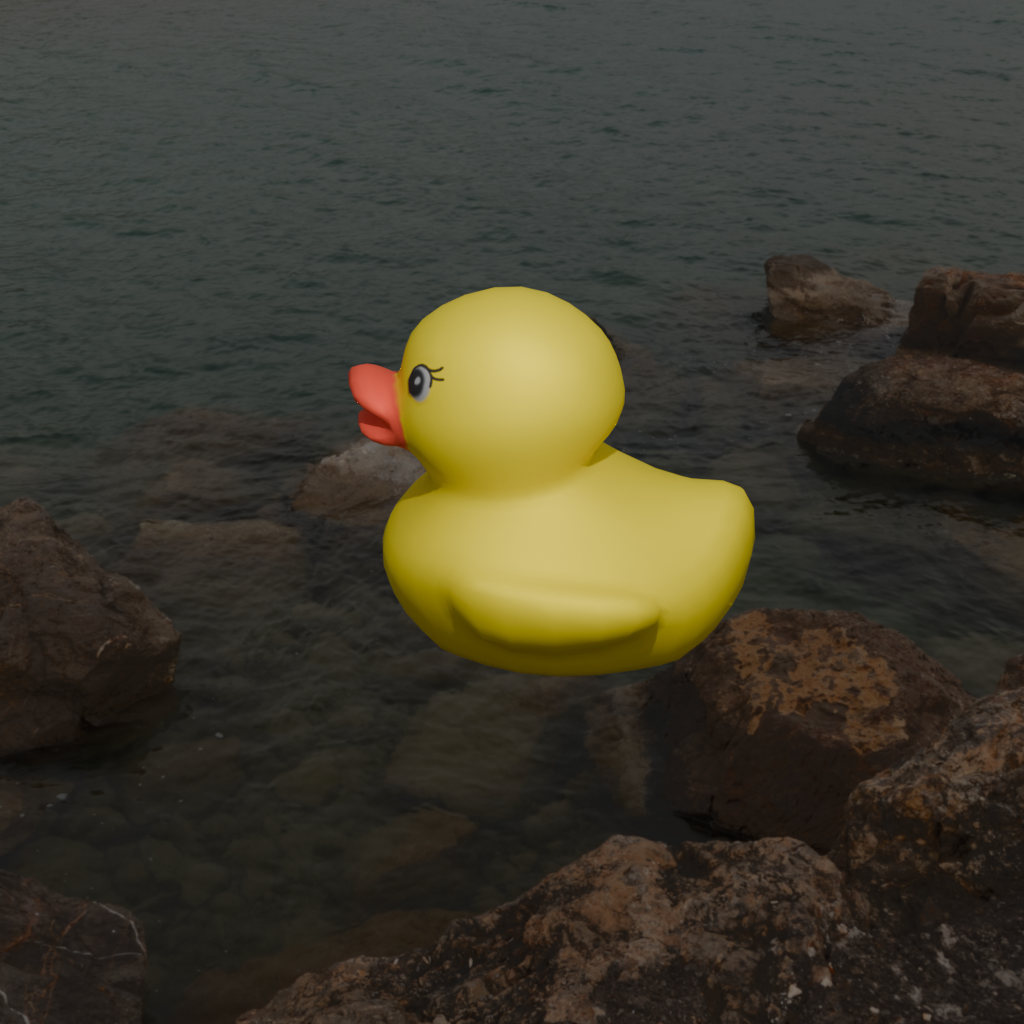
an image of a yellow rubber duck seen from <left> in a rocky pier extending into calm sea with a dramatic cloudy sky at sunset.